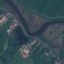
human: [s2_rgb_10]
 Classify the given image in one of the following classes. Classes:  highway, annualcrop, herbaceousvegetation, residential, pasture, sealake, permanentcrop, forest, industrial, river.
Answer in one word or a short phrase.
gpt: River